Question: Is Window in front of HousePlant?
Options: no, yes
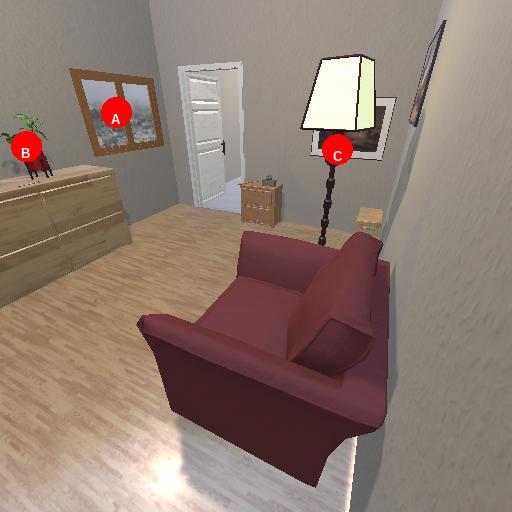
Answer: no